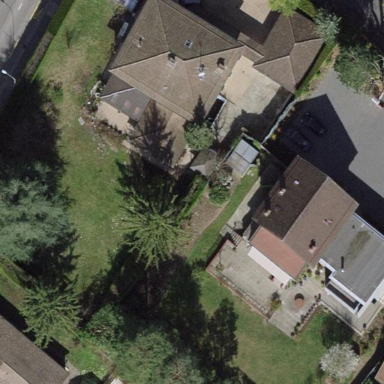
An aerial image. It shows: Garden enclosed by fence.